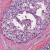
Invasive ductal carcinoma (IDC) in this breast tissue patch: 1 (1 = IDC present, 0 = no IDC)